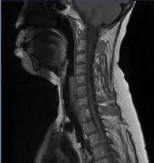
Clinical data of the family with HSP. The spinal cord MRI scans showed the. Cervical spinal cord.
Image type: radiology (mri)